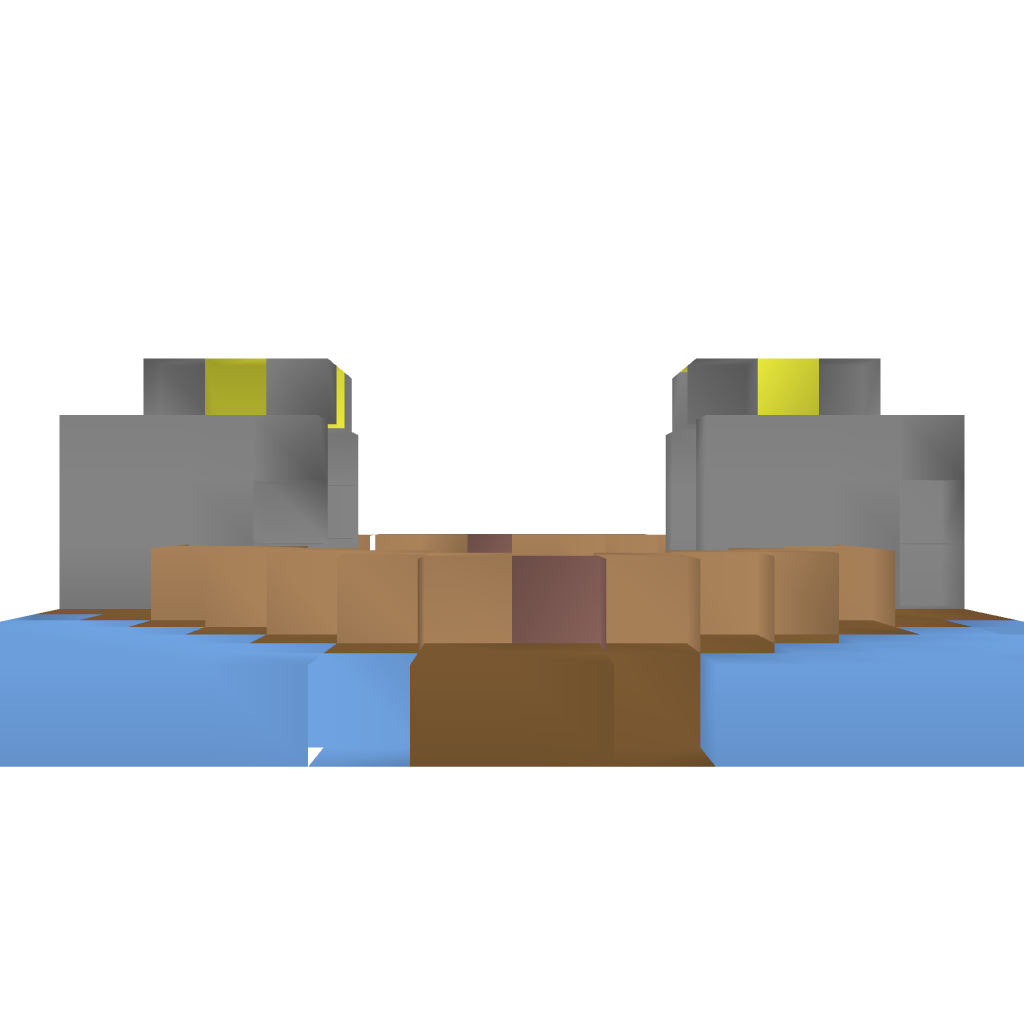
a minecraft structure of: Undead Horse Island!!! bad low quality